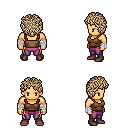
a pixel art fantasy rpg character, male body template, human, tanned skin, brown pirate shirt, magenta pants, white blonde curly afro hairstyle, white cloth bandages, maroon shoes, four views (front, back, left, right), 2x2 character sprite sheet, small pixel art, hard edges, no anti-aliasing